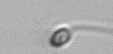
Label: flagellate